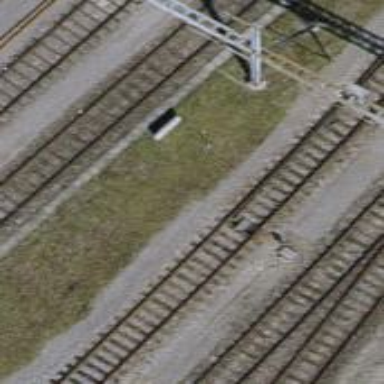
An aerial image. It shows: Railway switch.